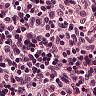
Metastatic tissue present: no